Interaction volume radius: 5 \u00c5
Interaction volume height: 10 \u00c5
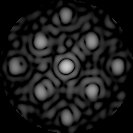
Disorder parameter: 0.26